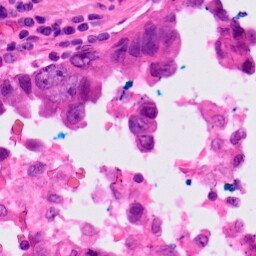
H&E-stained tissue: Lung